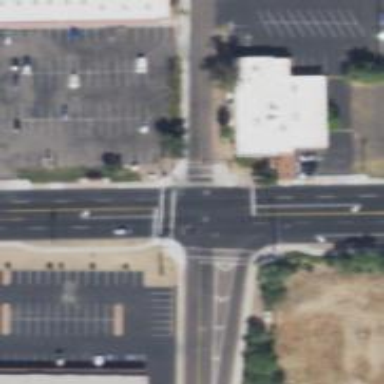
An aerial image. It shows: Solid stop line on the road.